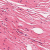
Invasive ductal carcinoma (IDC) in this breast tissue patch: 0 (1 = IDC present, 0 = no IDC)